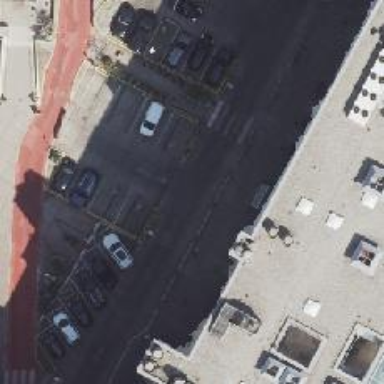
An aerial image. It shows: Asphalt parking aisle road for service vehicles.